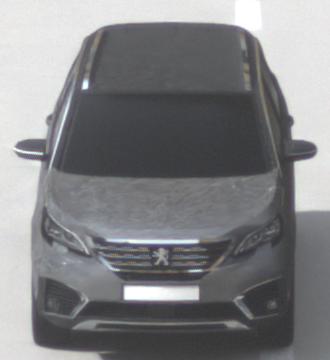
Make: Peugeot
Model: 5008 1.2 PureTech 130 Active
Detailed model: 5008 (II) (03/17 - 09/20)
Model produced from: 2017/03
Model produced until: 2018/07
Doors: 5
Color: gray
Road condition: dry road
Daytime: morning or afternoon
Contrast: low contrast